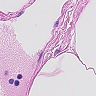
Metastatic tissue present: no